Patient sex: M
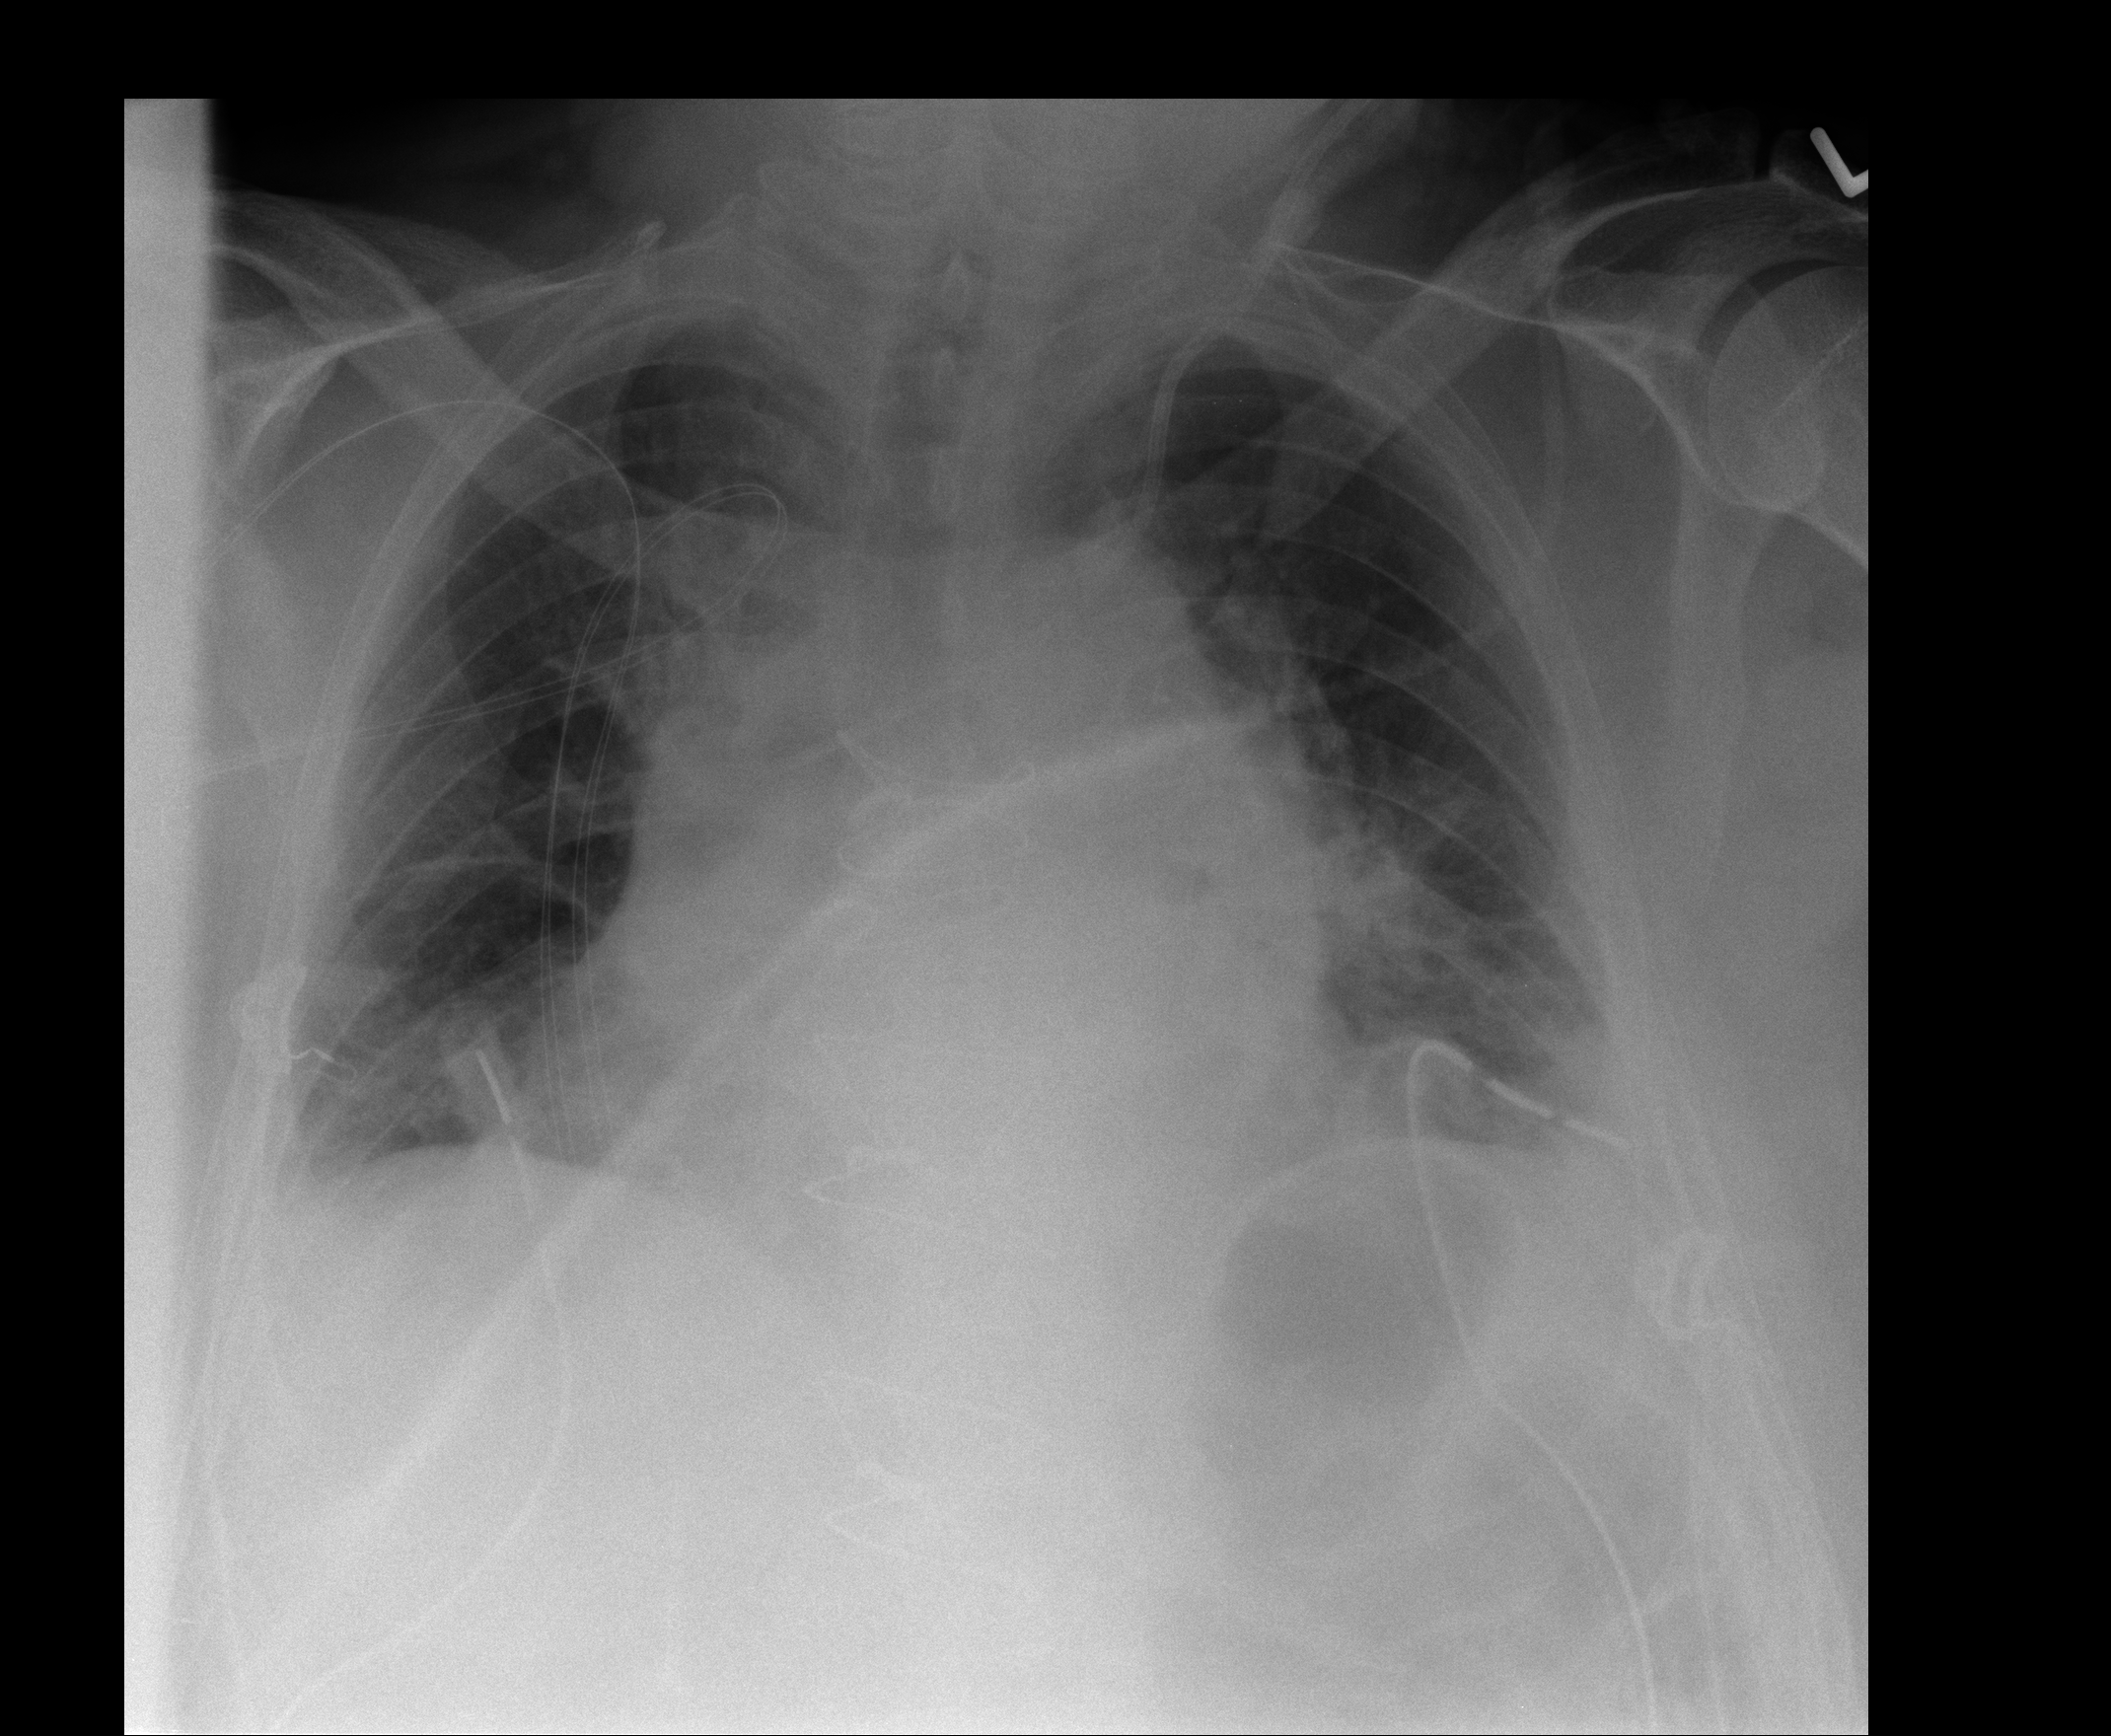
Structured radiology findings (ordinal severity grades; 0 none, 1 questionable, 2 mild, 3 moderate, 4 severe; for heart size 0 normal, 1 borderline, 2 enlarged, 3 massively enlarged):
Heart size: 2
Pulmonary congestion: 2
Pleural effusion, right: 0
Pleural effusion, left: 0
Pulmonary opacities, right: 0
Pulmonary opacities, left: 0
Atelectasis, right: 2
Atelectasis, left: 2